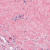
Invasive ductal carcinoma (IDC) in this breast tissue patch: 0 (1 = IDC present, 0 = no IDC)